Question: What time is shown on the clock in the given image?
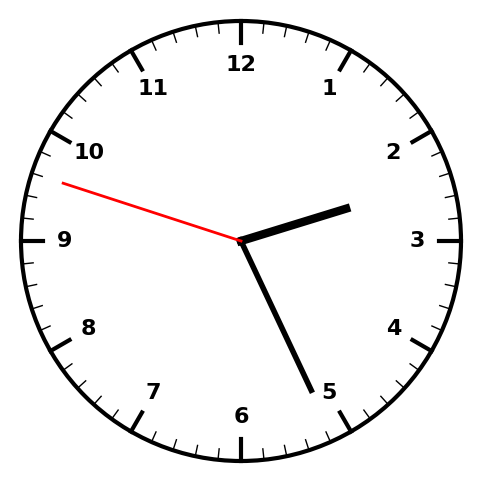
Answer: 02:25:48